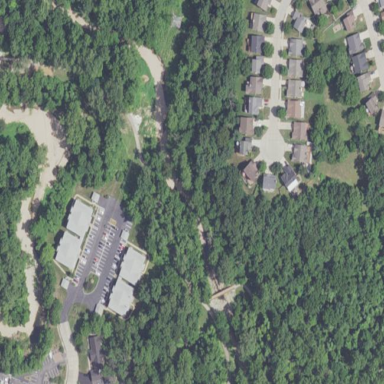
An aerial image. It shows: Park.